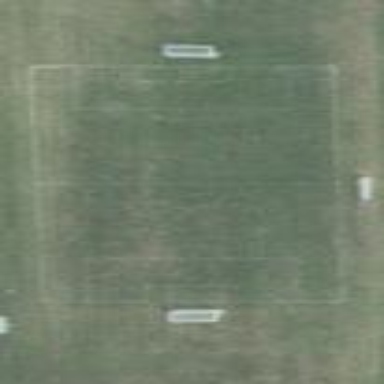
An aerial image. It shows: Soccer pitch for leisureland activities.